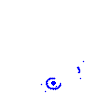
Particle: electron